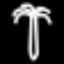
Label: palm tree